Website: home-depot
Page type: payment
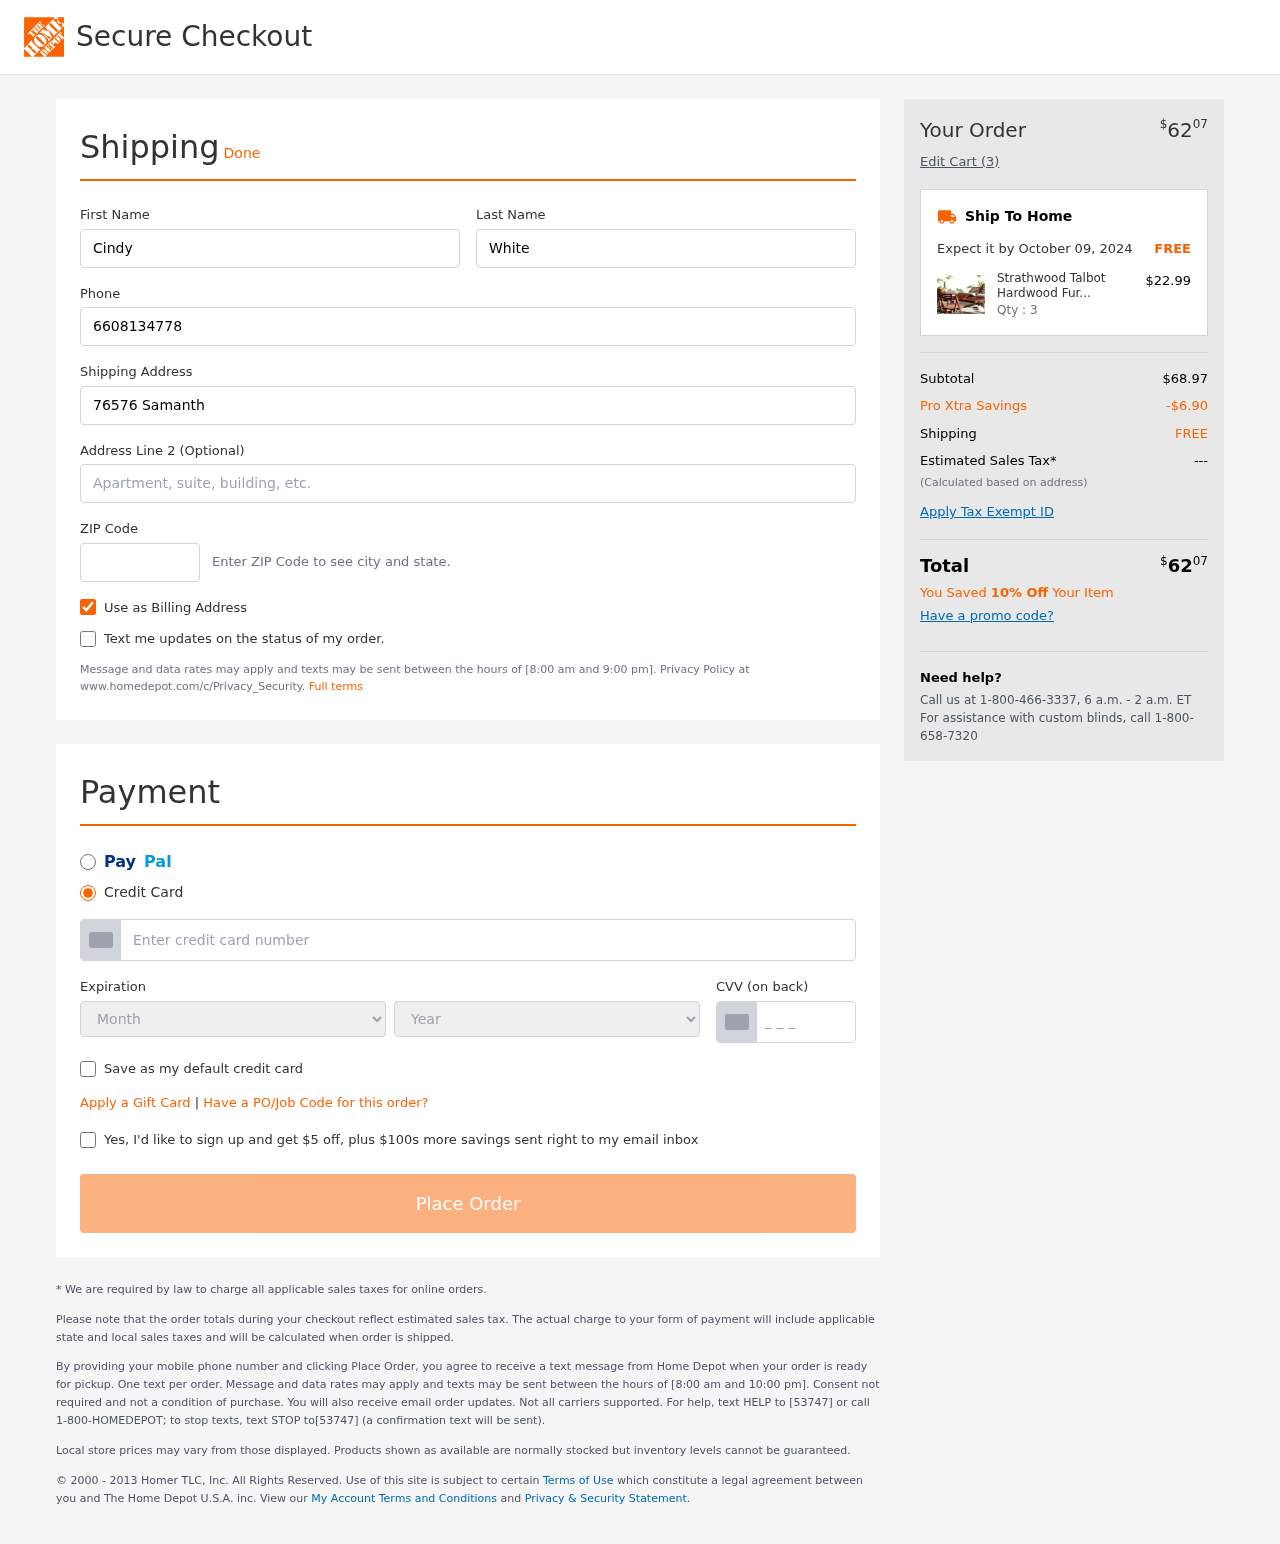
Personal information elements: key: PII_CARD_CVV
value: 471
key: PII_CARD_EXPIRY_MONTH
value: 01
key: PII_CARD_EXPIRY_YEAR
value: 27
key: PII_CARD_NUMBER
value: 4895 3263 8902 1998
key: PII_FIRSTNAME
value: Cindy
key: PII_LASTNAME
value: White
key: PII_PHONE
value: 6608134778
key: PII_POSTCODE
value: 01970
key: PII_STREET
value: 76576 Samantha Neck Suite 319
Product elements: key: PRODUCT1_NAME
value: Strathwood Talbot Hardwood Furniture Collection
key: PRODUCT1_PRICE
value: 22.99
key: PRODUCT1_QUANTITY
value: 3
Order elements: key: ORDER_TOTAL
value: $6207
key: ORDER_NUM_ITEMS
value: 3
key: ORDER_DELIVERY_DATE
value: October 09, 2024
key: ORDER_SUBTOTAL
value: $68.97
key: ORDER_DISCOUNT
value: -$6.90
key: ORDER_SHIPPING_COST
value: FREE